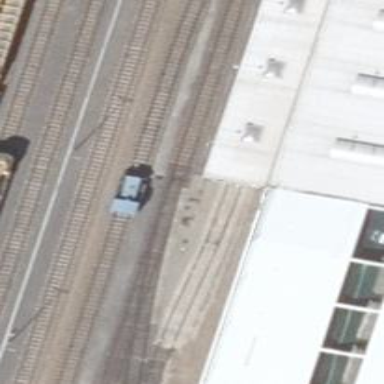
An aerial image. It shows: Railway switch with the turnout side on the left.